RGB frame:
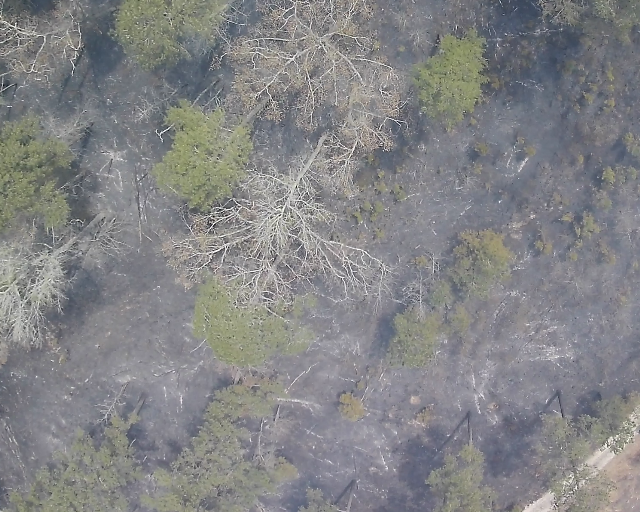
Thermal frame:
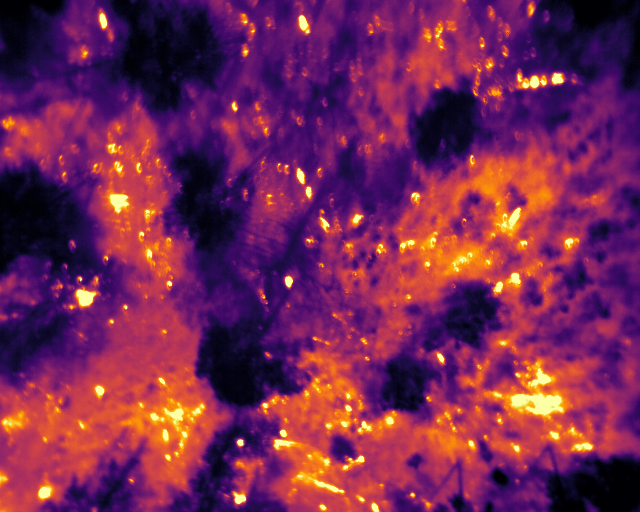
Captured: 2026-02-26 03:41:55
Pixels at or above 80 °C: 864 (fraction of frame: 0.002637)